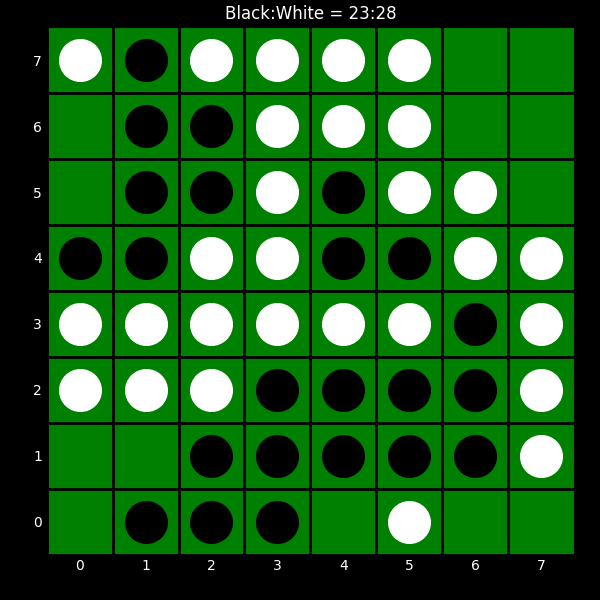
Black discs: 23
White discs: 28